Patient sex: M
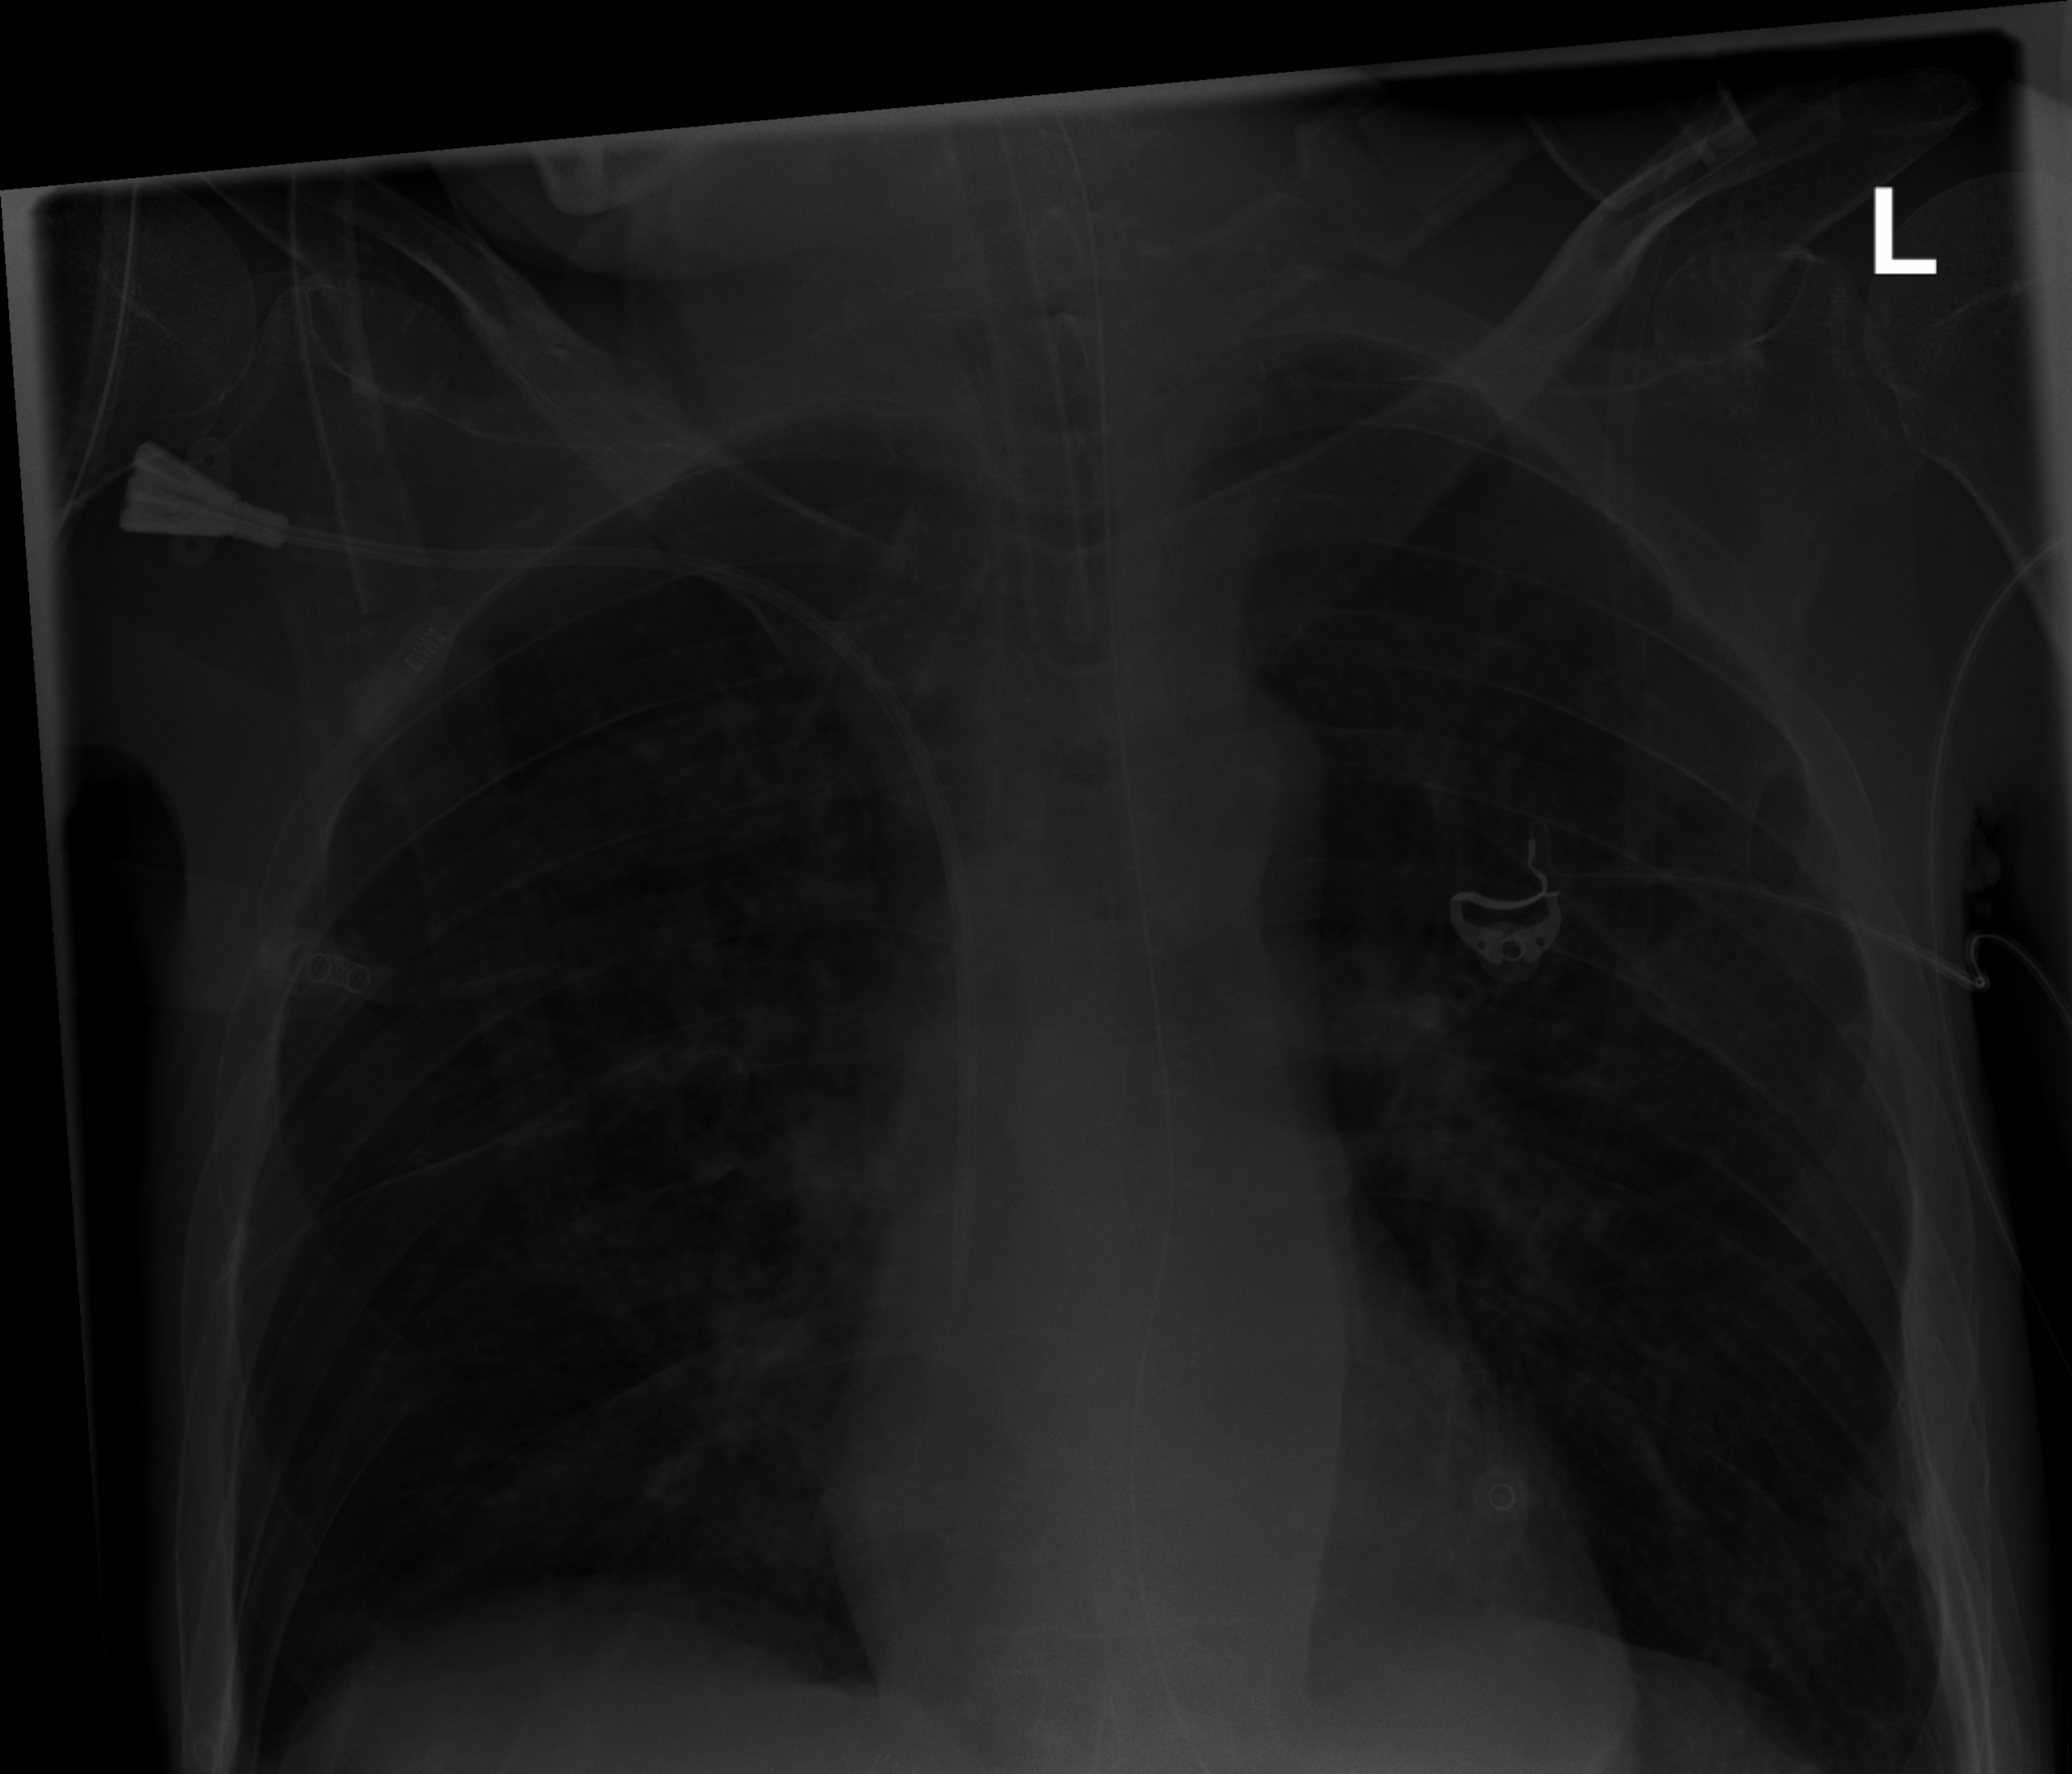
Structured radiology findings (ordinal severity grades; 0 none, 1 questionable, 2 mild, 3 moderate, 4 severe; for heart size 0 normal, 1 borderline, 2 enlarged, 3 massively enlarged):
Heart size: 0
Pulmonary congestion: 0
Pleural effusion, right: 0
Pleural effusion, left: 0
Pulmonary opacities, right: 1
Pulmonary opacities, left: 1
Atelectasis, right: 2
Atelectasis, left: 2